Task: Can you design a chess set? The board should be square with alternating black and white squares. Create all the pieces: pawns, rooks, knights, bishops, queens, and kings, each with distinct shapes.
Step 5361:
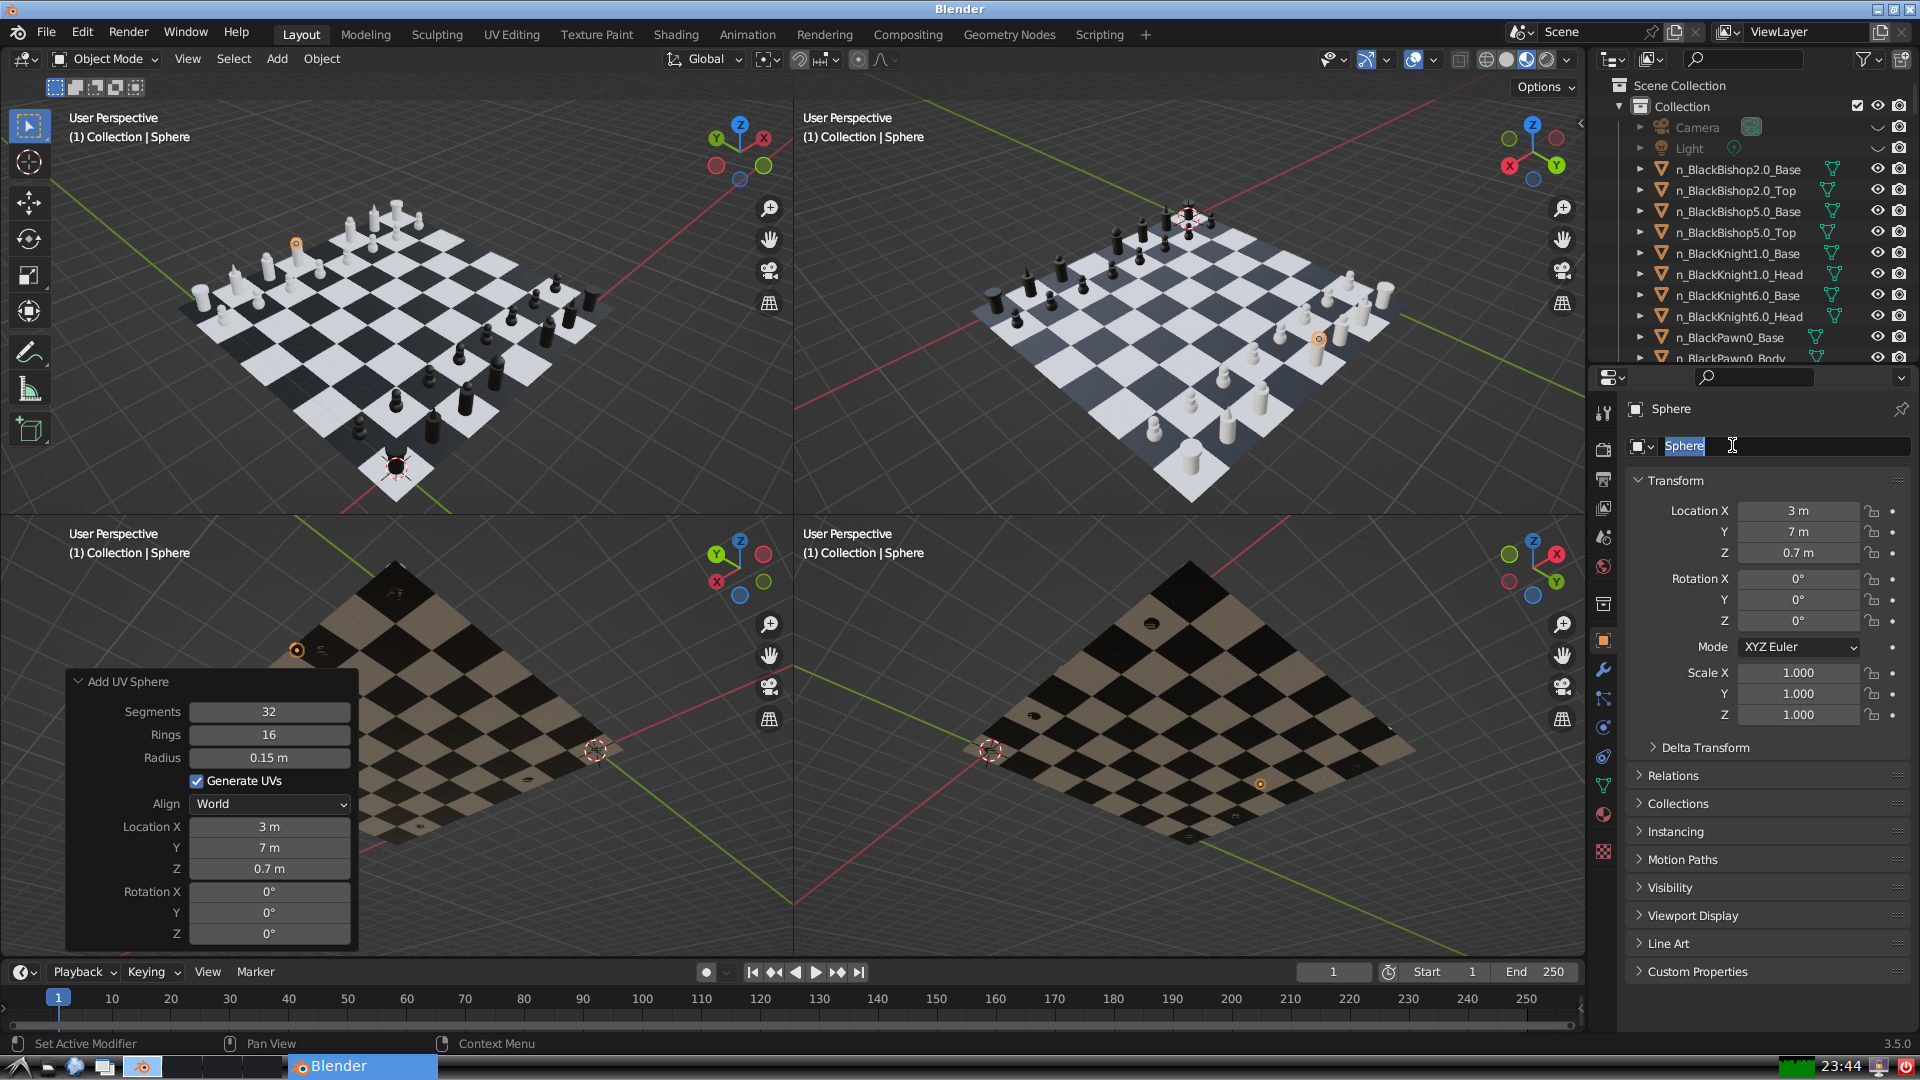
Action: input_text: n_WhiteQueen_Top